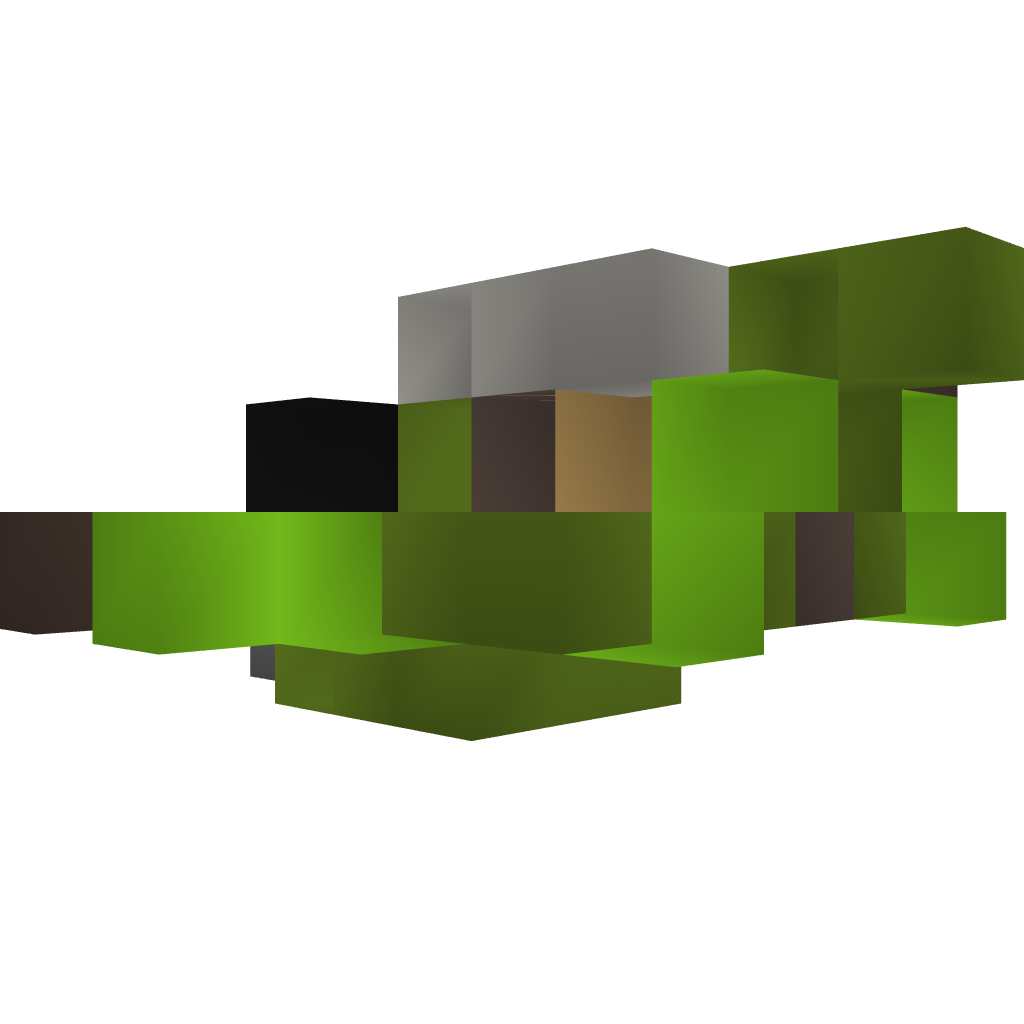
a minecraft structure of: Fighter Kn-161 A